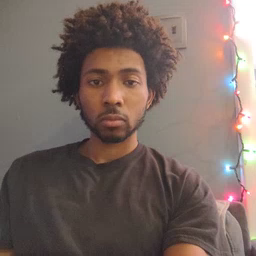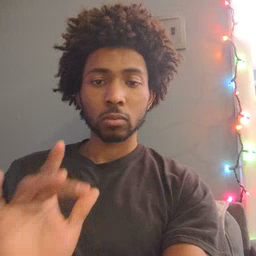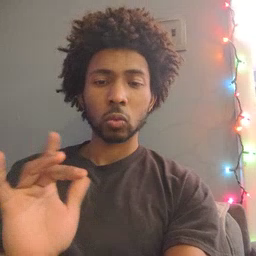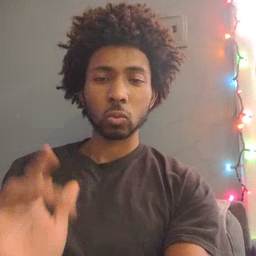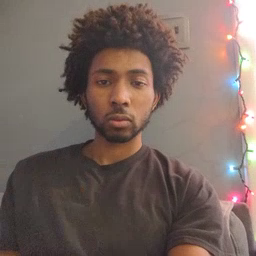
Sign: yucky